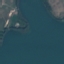
Land use / land cover: SeaLake